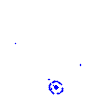
Particle: kaon